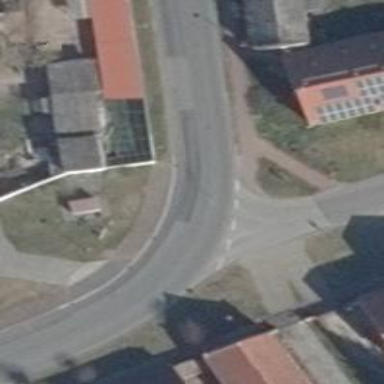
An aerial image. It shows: Secondary road with asphalt surface.